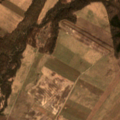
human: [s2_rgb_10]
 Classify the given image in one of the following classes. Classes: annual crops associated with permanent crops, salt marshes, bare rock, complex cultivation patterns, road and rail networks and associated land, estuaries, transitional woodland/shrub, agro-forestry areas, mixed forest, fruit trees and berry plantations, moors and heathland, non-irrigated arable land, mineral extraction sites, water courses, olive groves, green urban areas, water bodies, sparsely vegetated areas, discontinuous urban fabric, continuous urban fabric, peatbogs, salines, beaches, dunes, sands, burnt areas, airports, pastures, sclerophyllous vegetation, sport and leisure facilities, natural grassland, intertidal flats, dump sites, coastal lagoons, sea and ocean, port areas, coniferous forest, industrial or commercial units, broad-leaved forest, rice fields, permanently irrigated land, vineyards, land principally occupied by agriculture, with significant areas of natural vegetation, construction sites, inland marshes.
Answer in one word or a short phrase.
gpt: non-irrigated arable land, pastures, complex cultivation patterns, broad-leaved forest